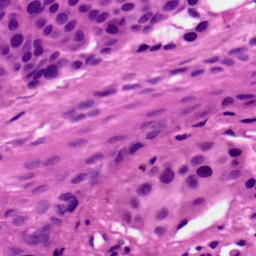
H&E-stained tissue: Skin